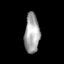
Tissue: lung
Cell type: Epithelial cells
Senescence score: 0.2049
Nuclear area (px): 590
Mean DAPI intensity: 162.48